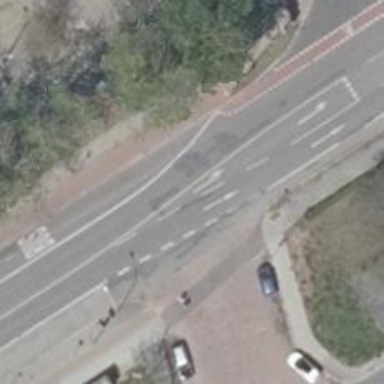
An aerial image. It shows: Tertiary road with asphalt surface and cycle track.